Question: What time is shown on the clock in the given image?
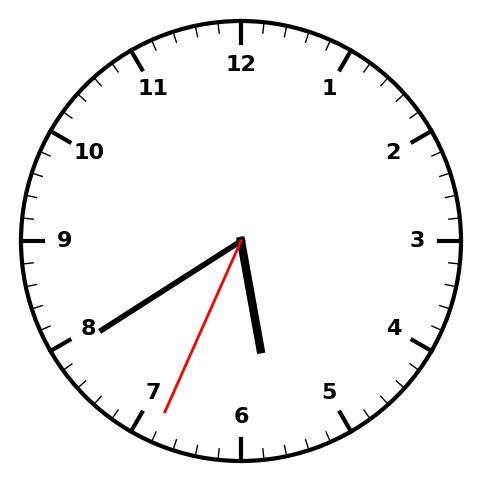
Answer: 05:39:34